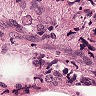
Metastatic tissue present: yes